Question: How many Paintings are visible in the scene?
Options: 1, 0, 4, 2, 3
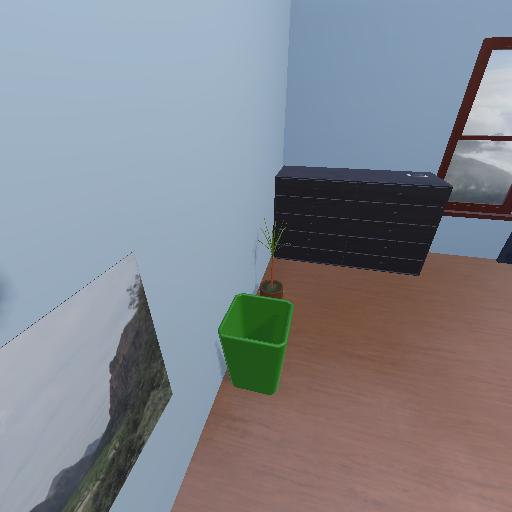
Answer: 1